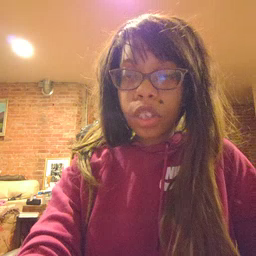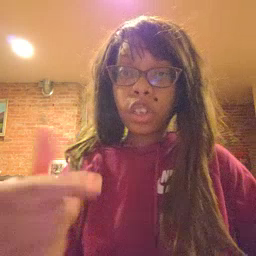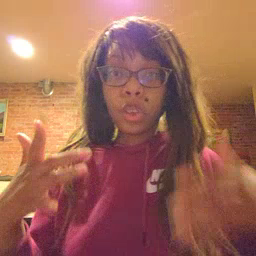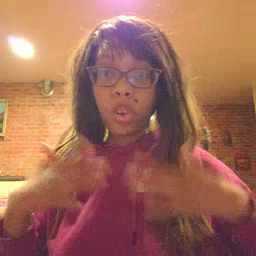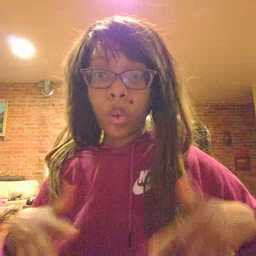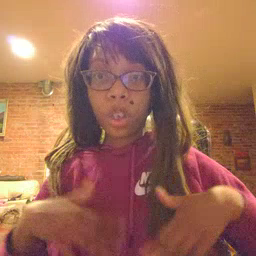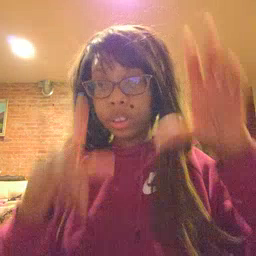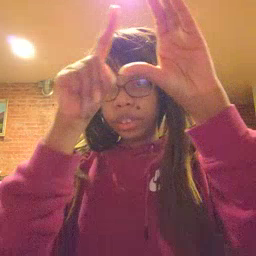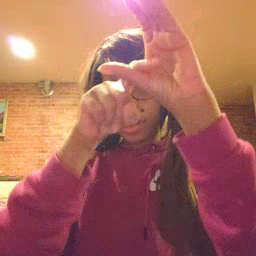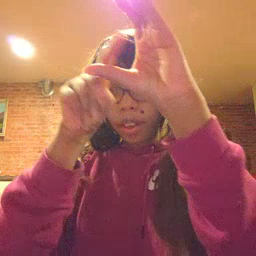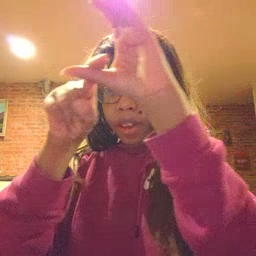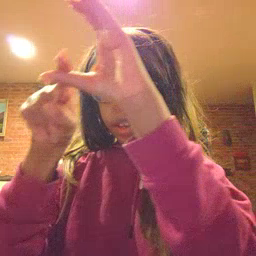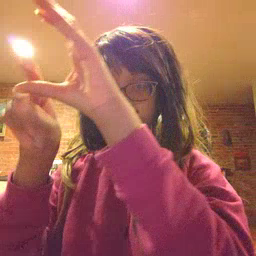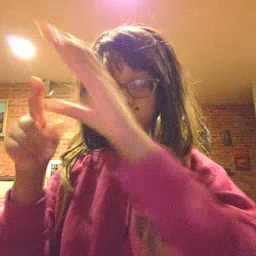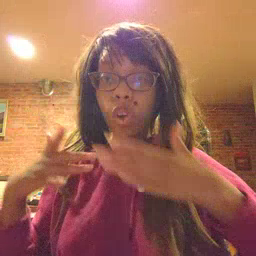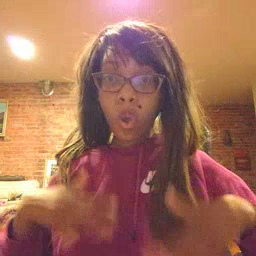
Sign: because